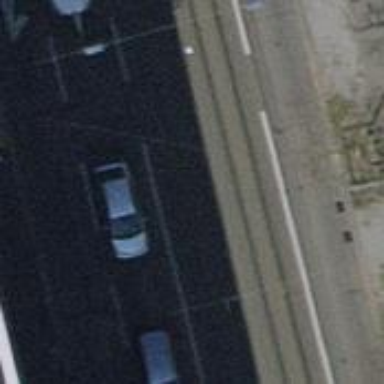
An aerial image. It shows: Primary highway with separate asphalt sidewalks. Embedded rails indicate tram line running through the area.